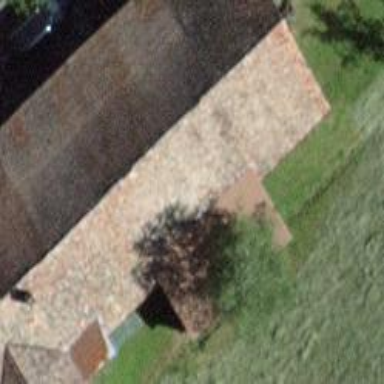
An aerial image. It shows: Rural barn.